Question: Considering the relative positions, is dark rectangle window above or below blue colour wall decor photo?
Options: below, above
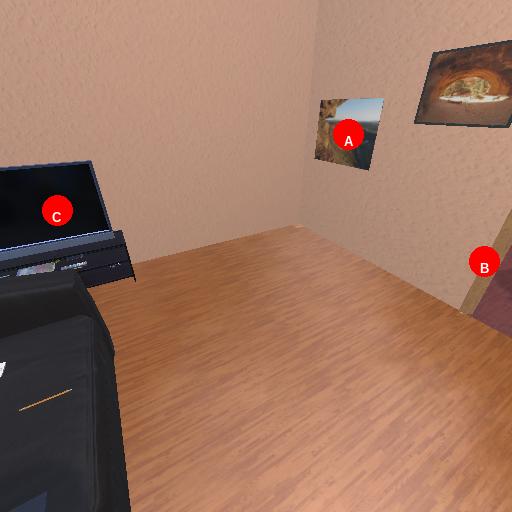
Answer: below